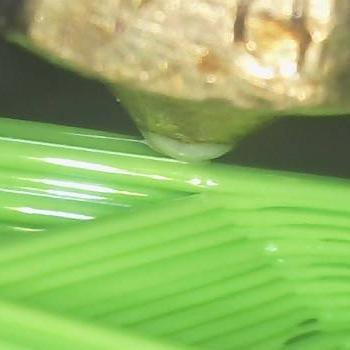
Flow rate: 212%